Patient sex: M
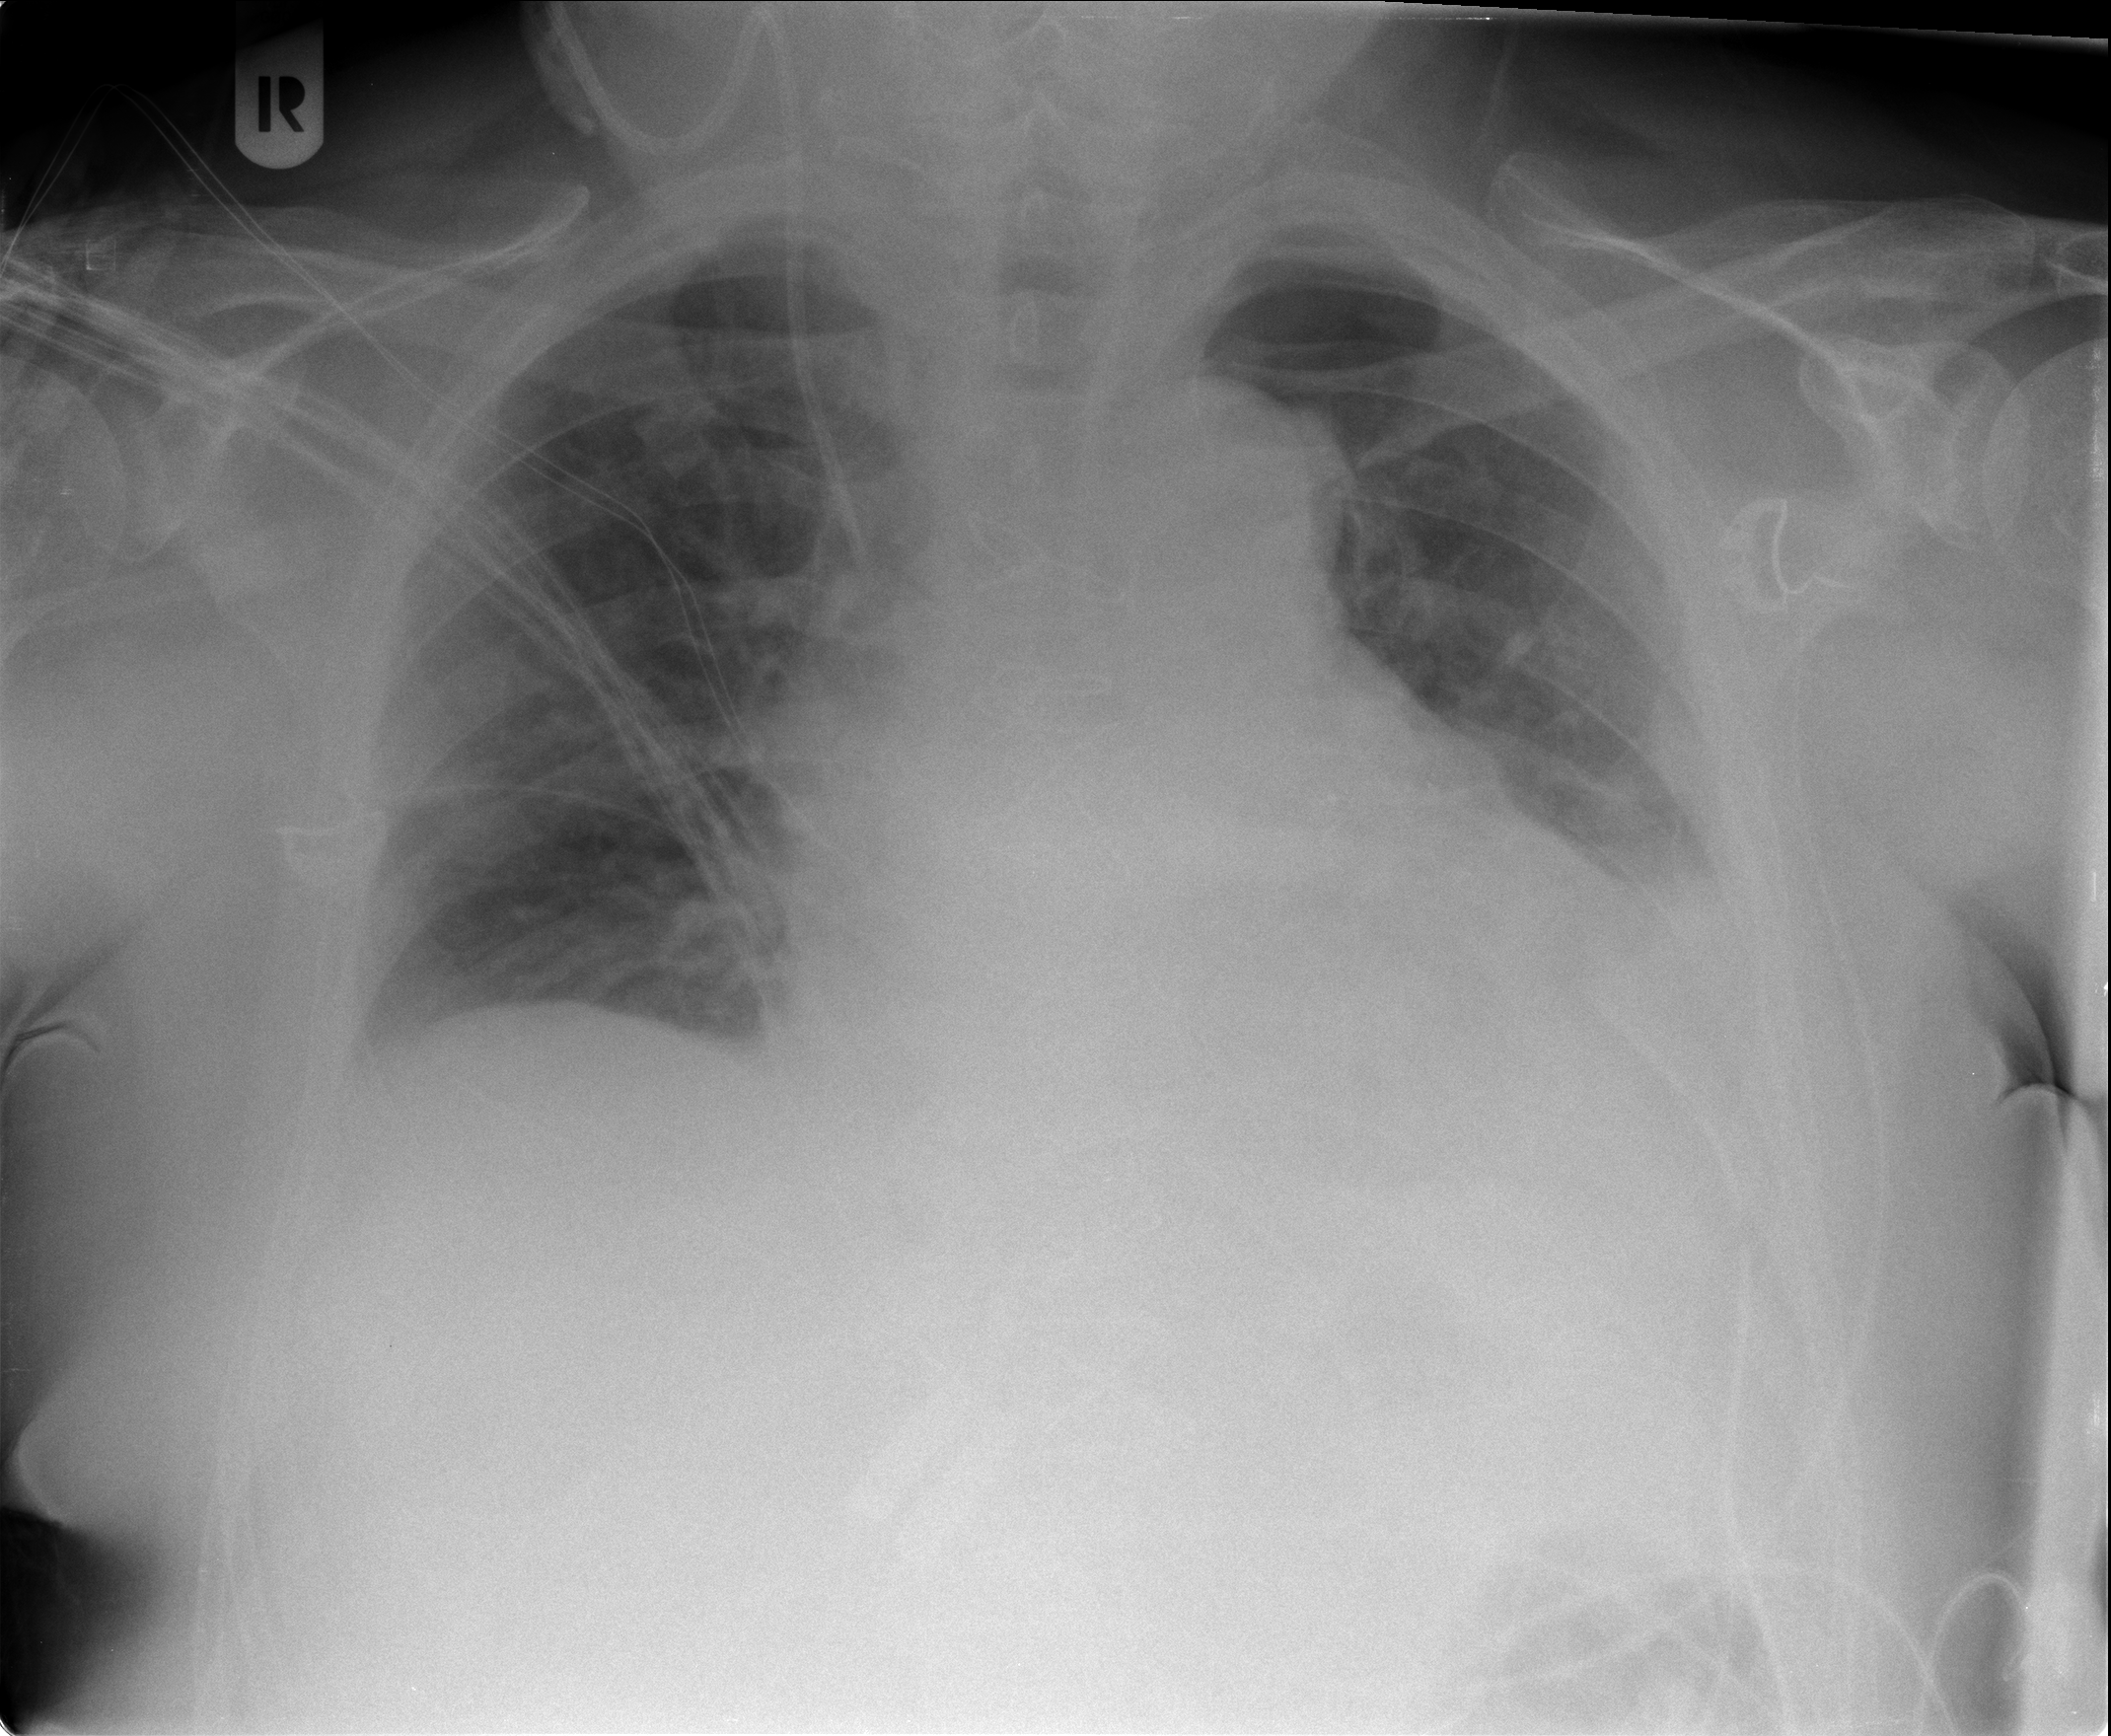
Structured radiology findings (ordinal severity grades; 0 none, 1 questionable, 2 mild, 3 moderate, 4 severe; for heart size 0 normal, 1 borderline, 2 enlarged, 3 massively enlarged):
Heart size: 3
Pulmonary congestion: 2
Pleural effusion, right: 0
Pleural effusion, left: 1
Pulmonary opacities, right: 0
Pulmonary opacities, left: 0
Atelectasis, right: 0
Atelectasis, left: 2